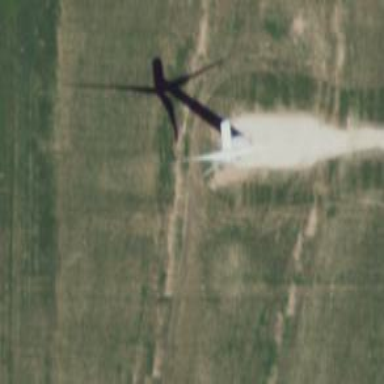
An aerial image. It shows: Wind generator powered by wind. The generator type is horizontal axis and it uses wind turbines.